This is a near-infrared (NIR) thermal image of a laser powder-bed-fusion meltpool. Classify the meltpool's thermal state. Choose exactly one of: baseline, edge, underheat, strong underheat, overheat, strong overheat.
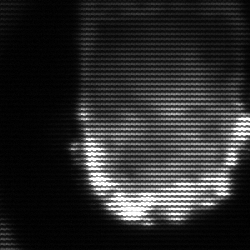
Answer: baseline